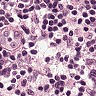
Metastatic tissue present: no